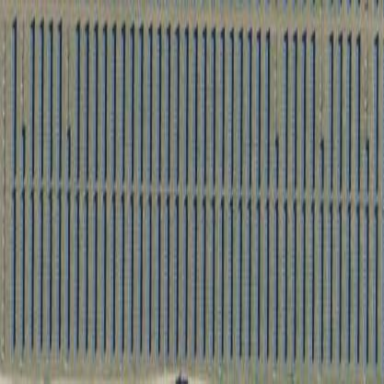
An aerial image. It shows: Solar photovoltaic panel generator.